Question: I have a form in which values comes from database, all input fields have their own name and they are looped. When i submit form the data insert's as equals to the loop in each cell of each row :(
()

'''
<%
While Not RStmtbl.EOF
%>
<tr>
<td><input type="text" value="<% Response.Write(Rstmtbl("tdate"))%>" name="tdate_insert" readonly /></td>
<td><input type="text" value="<% Response.Write(Rstmtbl("day"))%>" name="day_insert" readonly /></td>
<td><input type="text" value="<% Response.Write(Rstmtbl("class"))%>" name="class_insert" readonly /></td>
<td><input type="text" value="<% Response.Write(Rstmtbl("pno"))%>" name="pno_insert" readonly /></td>
<td><input type="text" value="<% Response.Write(Rstmtbl("subject"))%>" name="subject_insert" readonly /></td>
<td><input type="text" value="<% Response.Write(Rstmtbl("teacher"))%>" name="teacher_insert" readonly /></td>
<td>
<select name="status_insert">
<option selected>Choose Status</option>
<option value="Yes">Yes</option>
<option value="No">No</option>
</select>
<input type="hidden" value="<% Response.Write(formno) %>" name="uid_insert">
<input type="hidden" value="<% Response.Write(Now) %>" name="sdate_insert">
</td>
</tr>
<%
RStmtbl.Movenext
Wend
%>
'''
'''
<%
if request.Form("TcfRecord")="Insert" then
Set InsCom=Server.CreateObject("ADODB.Command")
InsCom.ActiveConnection=objConn
InsTD = Trim(request.Form("tdate_insert"))
InsTD = replace(InsTD,"'","''")
InsTD2 = Trim(request.Form("day_insert"))
InsTD2 = replace(InsTD2,"'","''")
InsCL = Trim(request.Form("class_insert"))
InsCL = replace(InsCL,"'","''")
InsPI = Trim(request.Form("pno_insert"))
InsPI = replace(InsPI,"'","''")
InsSBI = Trim(request.Form("subject_insert"))
InsSBI = replace(InsSBI,"'","''")
InsTI = Trim(request.Form("teacher_insert"))
InsTI = replace(InsTI,"'","''")
InsSI = Trim(request.Form("status_insert"))
InsSI = replace(InsSI,"'","''")
InsUI = Trim(request.Form("uid_insert"))
InsUI = replace(InsUI,"'","''")
InsDI = Trim(request.Form("sdate_insert"))
InsDI = replace(InsDI,"'","''")
For Each item in Request.Form
InsCom.CommandText = "Insert into time_table_status(tdate, [day], [class], pno, subject, teacher, status, uid, submit_date)Values(?,?,?,?,?,?,?,?,?)"
InsCom.Parameters.Append InsCom.CreateParameter("@tdate_insert", adVarChar, adParamInput, 255, InsTD)
InsCom.Parameters.Append InsCom.CreateParameter("@day_insert", adVarChar, adParamInput, 255, InsTD2)
InsCom.Parameters.Append InsCom.CreateParameter("@class_insert", adVarChar, adParamInput, 255, InsCL)
InsCom.Parameters.Append InsCom.CreateParameter("@pno_insert", adVarChar, adParamInput, 255, InsPI)
InsCom.Parameters.Append InsCom.CreateParameter("@subject_insert", adVarChar, adParamInput, 255, InsSBI)
InsCom.Parameters.Append InsCom.CreateParameter("@teacher_insert", adVarChar, adParamInput, 255, InsTI)
InsCom.Parameters.Append InsCom.CreateParameter("@status_insert", adVarChar, adParamInput, 255, InsSI)
InsCom.Parameters.Append InsCom.CreateParameter("@uid_insert", adVarChar, adParamInput, 255, InsUI)
InsCom.Parameters.Append InsCom.CreateParameter("@sdate_insert", adVarChar, adParamInput, 255, InsDI)
InsCom.Execute
Next
end if
%>
'''
There should be one value in each cell of each row. Please help me identify the error ...
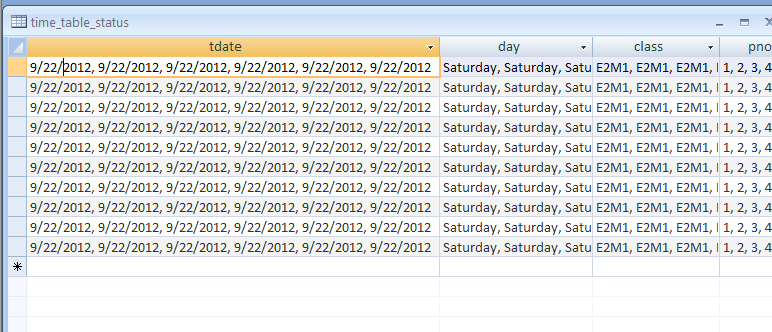
Answer: your form-building code should be something like this :
'''
<%
Dim counter : counter = 1
While Not RStmtbl.EOF
%>
<tr>
<td><input type="text" value="<% Response.Write(Rstmtbl("tdate"))%>" name="tdate_insert_<%=counter%>" readonly /></td>
<td><input type="text" value="<% Response.Write(Rstmtbl("day"))%>" name="day_insert_<%=counter%>" readonly /></td>
<td><input type="text" value="<% Response.Write(Rstmtbl("class"))%>" name="class_insert_<%=counter%>" readonly /></td>
<td><input type="text" value="<% Response.Write(Rstmtbl("pno"))%>" name="pno_insert_<%=counter%>" readonly /></td>
<td><input type="text" value="<% Response.Write(Rstmtbl("subject"))%>" name="subject_insert_<%=counter%>" readonly /></td>
<td><input type="text" value="<% Response.Write(Rstmtbl("teacher"))%>" name="teacher_insert_<%=counter%>" readonly /></td>
<td>
<select name="status_insert_<%=counter%>">
<option selected>Choose Status</option>
<option value="Yes">Yes</option>
<option value="No">No</option>
</select>
<input type="hidden" value="<% Response.Write(formno) %>" name="uid_insert_<%=counter%>">
<input type="hidden" value="<% Response.Write(Now) %>" name="sdate_insert_<%=counter%>">
</td>
</tr>
<%
RStmtbl.Movenext
counter =counter+1
Wend
%>
<input type="hidden" value="<% =counter%>" name="rowcount">
'''
and then in your save page:
'''
<%
if request.Form("TcfRecord")="Insert" then
Dim maxcount : maxcount = Cint(Request("rowcount"))
Dim counter
for counter =1 to maxcount-1
Set InsCom=Server.CreateObject("ADODB.Command")
InsCom.ActiveConnection=objConn
InsTD = Trim(request.Form("tdate_insert_" & CStr(counter ) ))
InsTD = replace(InsTD,"'","''")
InsTD2 = Trim(request.Form("day_insert_" & CStr(counter ) ))
InsTD2 = replace(InsTD2,"'","''")
InsCL = Trim(request.Form("class_insert_" & CStr(counter ) ))
InsCL = replace(InsCL,"'","''")
InsPI = Trim(request.Form("pno_insert_"& CStr(counter ) ))
InsPI = replace(InsPI,"'","''")
InsSBI = Trim(request.Form("subject_insert_"& CStr(counter ) ))
InsSBI = replace(InsSBI,"'","''")
InsTI = Trim(request.Form("teacher_insert_" & CStr(counter ) ))
InsTI = replace(InsTI,"'","''")
InsSI = Trim(request.Form("status_insert_" & CStr(counter ) ))
InsSI = replace(InsSI,"'","''")
InsUI = Trim(request.Form("uid_insert_"& CStr(counter ) ))
InsUI = replace(InsUI,"'","''")
InsDI = Trim(request.Form("sdate_insert_" & CStr(counter ) ))
InsDI = replace(InsDI,"'","''")
InsCom.CommandText = "Insert into time_table_status(tdate, [day], [class], pno, subject, teacher, status, uid, submit_date)Values(?,?,?,?,?,?,?,?,?)"
InsCom.Parameters.Append InsCom.CreateParameter("@tdate_insert", adVarChar, adParamInput, 255, InsTD)
InsCom.Parameters.Append InsCom.CreateParameter("@day_insert", adVarChar, adParamInput, 255, InsTD2)
InsCom.Parameters.Append InsCom.CreateParameter("@class_insert", adVarChar, adParamInput, 255, InsCL)
InsCom.Parameters.Append InsCom.CreateParameter("@pno_insert", adVarChar, adParamInput, 255, InsPI)
InsCom.Parameters.Append InsCom.CreateParameter("@subject_insert", adVarChar, adParamInput, 255, InsSBI)
InsCom.Parameters.Append InsCom.CreateParameter("@teacher_insert", adVarChar, adParamInput, 255, InsTI)
InsCom.Parameters.Append InsCom.CreateParameter("@status_insert", adVarChar, adParamInput, 255, InsSI)
InsCom.Parameters.Append InsCom.CreateParameter("@uid_insert", adVarChar, adParamInput, 255, InsUI)
InsCom.Parameters.Append InsCom.CreateParameter("@sdate_insert", adVarChar, adParamInput, 255, InsDI)
InsCom.Execute
Next
end if
%>
'''
i don't have a asp-enabled machine to run this and check for errors right now, but that is the general idea.
please post if you have issues.